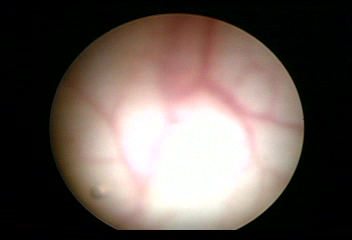
Modality: WLC
Class: Normal mucosa
Bladder cancer association: No